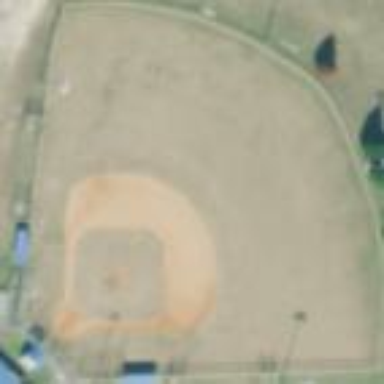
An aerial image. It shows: Baseball pitch for leisure and sports activities.